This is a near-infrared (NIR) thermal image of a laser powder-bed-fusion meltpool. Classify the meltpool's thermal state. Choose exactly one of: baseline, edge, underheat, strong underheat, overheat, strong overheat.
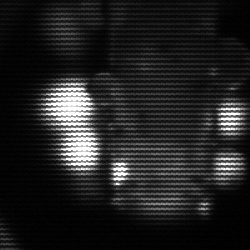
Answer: strong underheat